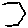
Label: hexagon